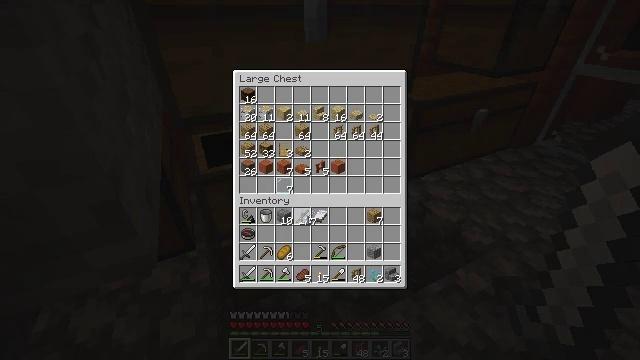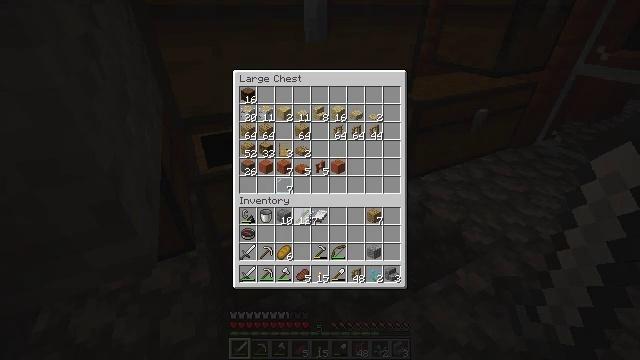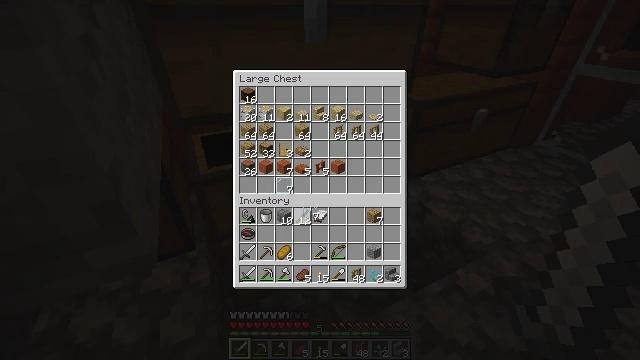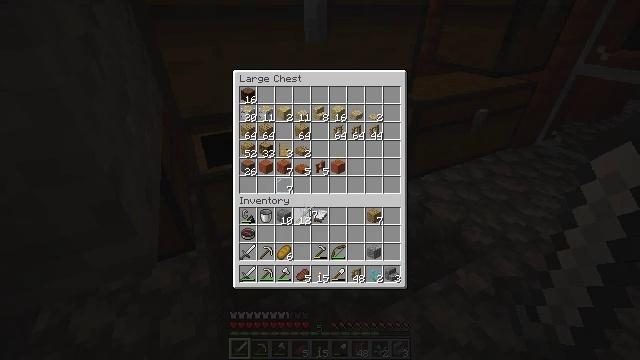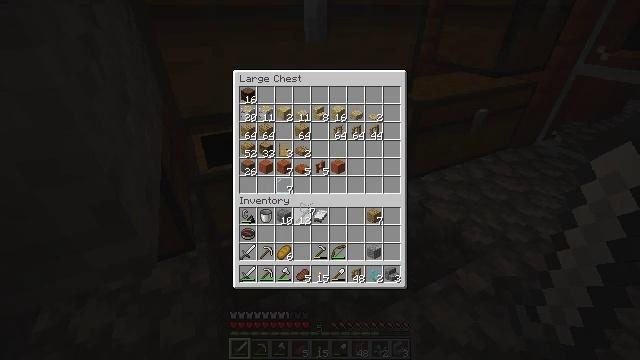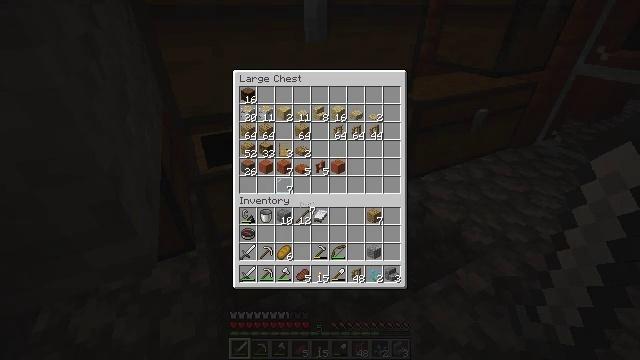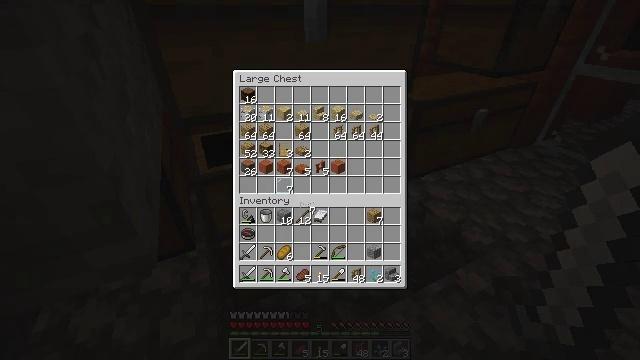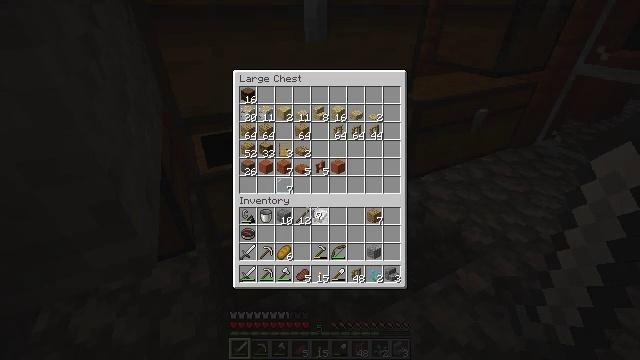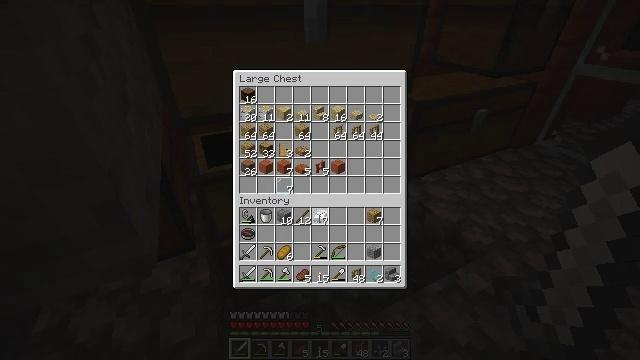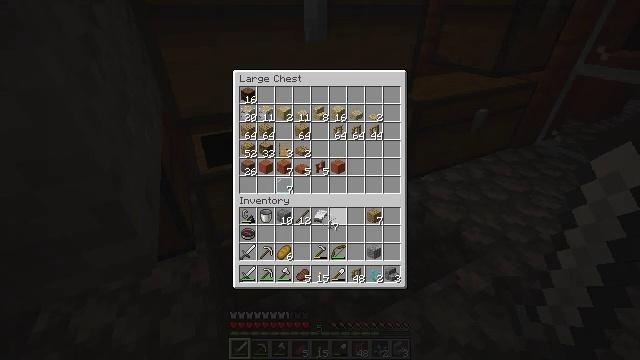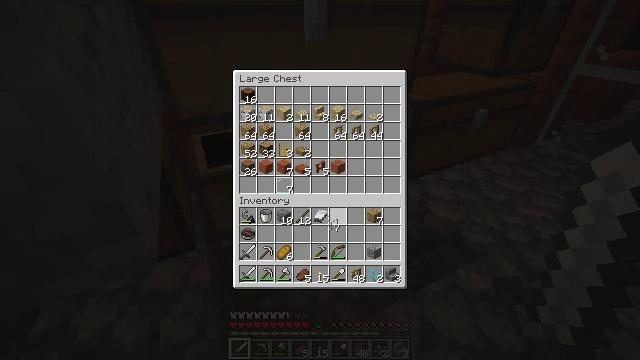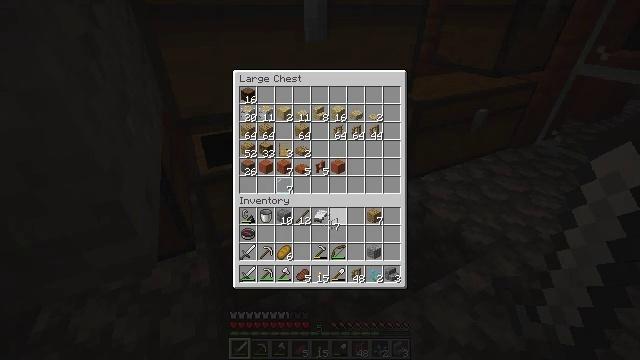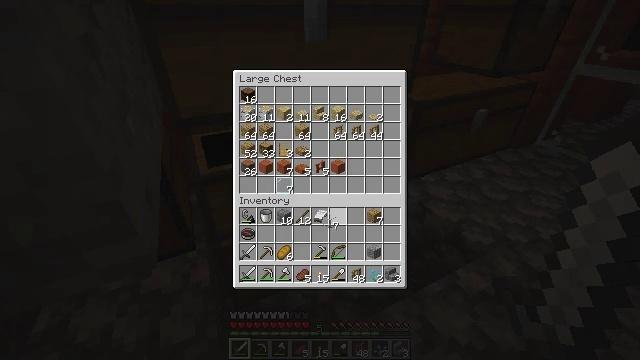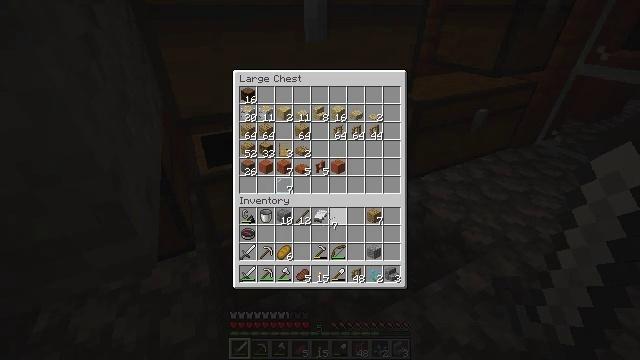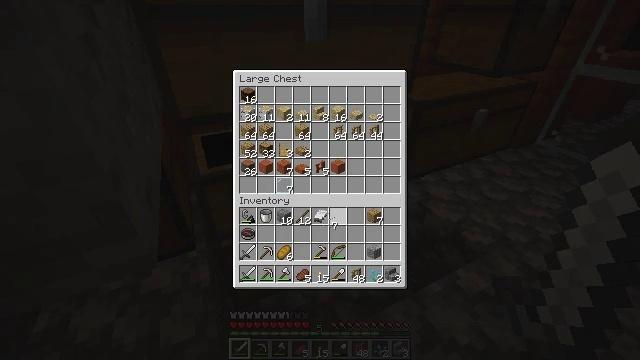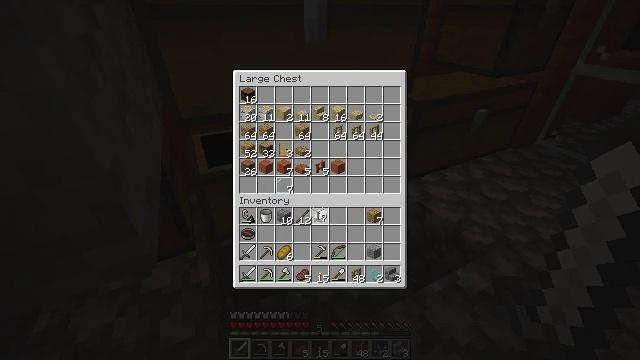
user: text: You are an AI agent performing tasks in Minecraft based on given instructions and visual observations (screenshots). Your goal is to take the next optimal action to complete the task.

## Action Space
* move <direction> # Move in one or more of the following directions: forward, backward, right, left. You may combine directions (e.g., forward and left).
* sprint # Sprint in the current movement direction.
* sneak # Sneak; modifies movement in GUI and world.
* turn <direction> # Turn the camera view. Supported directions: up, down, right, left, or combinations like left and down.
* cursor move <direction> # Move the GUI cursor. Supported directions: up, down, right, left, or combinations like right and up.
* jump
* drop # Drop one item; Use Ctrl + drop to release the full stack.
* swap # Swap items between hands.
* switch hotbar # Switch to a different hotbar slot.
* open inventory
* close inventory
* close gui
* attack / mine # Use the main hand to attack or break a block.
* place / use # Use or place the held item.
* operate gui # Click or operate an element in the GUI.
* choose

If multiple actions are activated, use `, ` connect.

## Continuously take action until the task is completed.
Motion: motion action
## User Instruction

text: Use a crafting table to make light blue dye.
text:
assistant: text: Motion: no_op
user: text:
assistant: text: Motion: no_op
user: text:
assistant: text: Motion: no_op
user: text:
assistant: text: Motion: no_op
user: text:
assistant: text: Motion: no_op
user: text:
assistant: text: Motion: no_op
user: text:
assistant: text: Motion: no_op
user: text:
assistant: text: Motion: no_op
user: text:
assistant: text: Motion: turn right
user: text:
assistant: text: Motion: no_op
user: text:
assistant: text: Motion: no_op
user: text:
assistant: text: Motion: no_op
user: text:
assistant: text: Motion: no_op
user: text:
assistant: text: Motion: no_op
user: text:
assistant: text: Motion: turn left and up
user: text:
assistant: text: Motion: turn left and up
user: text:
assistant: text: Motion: no_op
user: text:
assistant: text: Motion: no_op
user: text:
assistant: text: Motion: no_op
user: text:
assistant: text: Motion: no_op
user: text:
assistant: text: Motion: turn left and up
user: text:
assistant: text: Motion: no_op
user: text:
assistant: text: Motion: no_op
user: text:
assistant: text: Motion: no_op
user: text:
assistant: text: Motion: no_op
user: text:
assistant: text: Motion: attack / mine
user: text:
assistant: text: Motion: attack / mine
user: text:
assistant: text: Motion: attack / mine
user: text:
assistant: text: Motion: no_op
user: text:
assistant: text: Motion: no_op